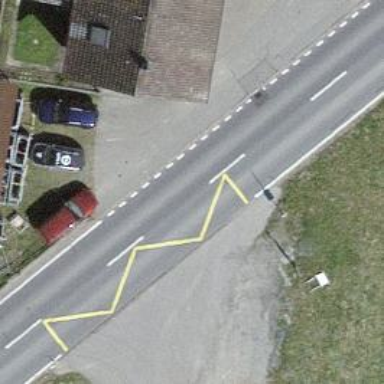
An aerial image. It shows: Bus stop with stop position for public transport.